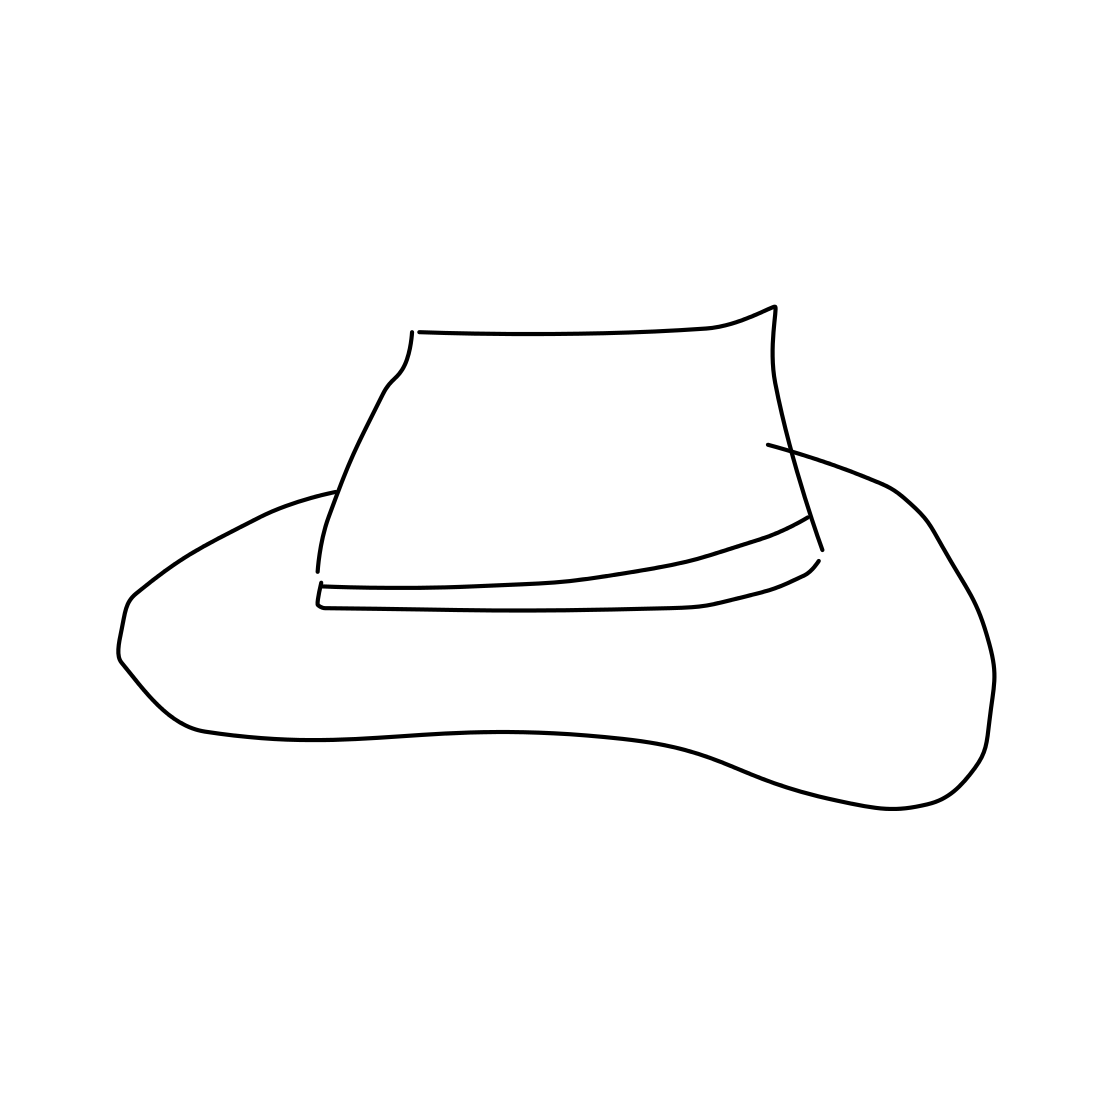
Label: hat